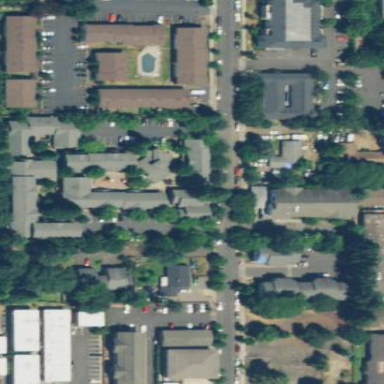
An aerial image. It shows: Residential area with apartments.